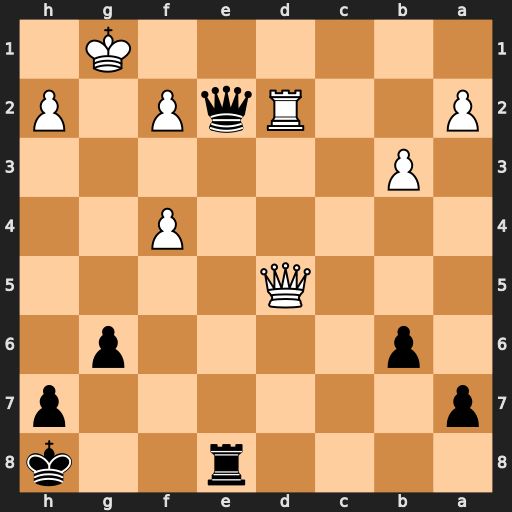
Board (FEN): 4r2k/p6p/1p4p1/3Q4/5P2/1P6/P2RqP1P/6K1
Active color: b
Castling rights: -
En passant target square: -
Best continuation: Qg4+ Kf1 Qh3+